Interaction volume radius: 10 \u00c5
Interaction volume height: 30 \u00c5
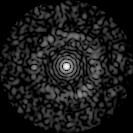
Disorder parameter: 0.8326